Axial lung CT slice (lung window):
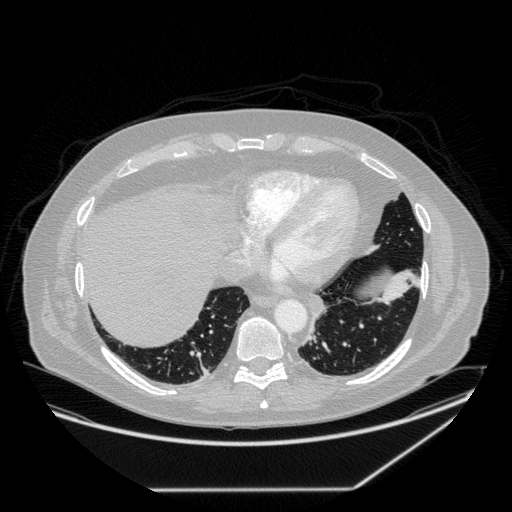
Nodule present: no